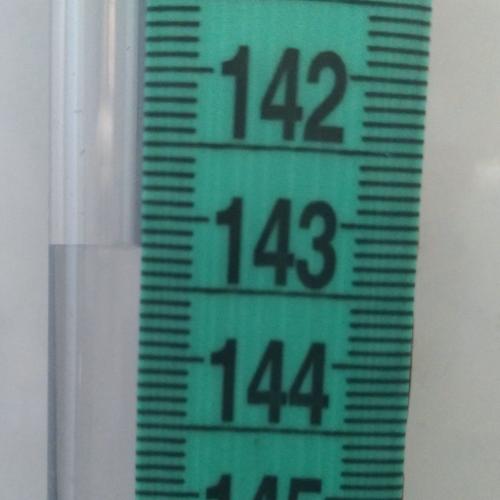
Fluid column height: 143.2 cm